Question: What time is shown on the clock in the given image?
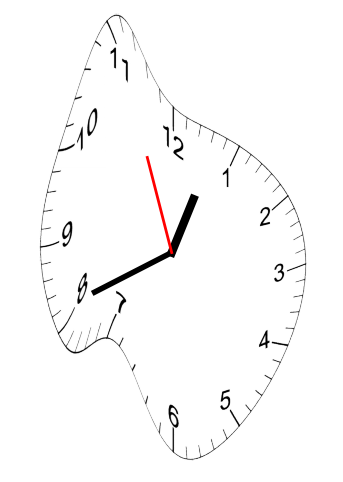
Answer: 12:40:56